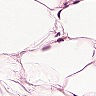
Metastatic tissue present: no